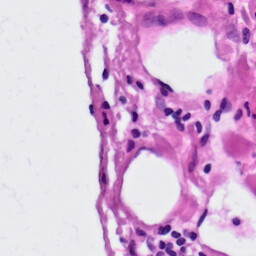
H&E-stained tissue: Lung